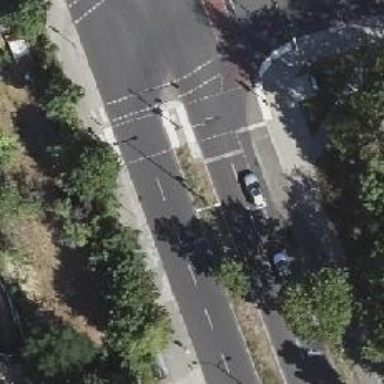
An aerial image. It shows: Crossing with traffic signals and pedestrian island.